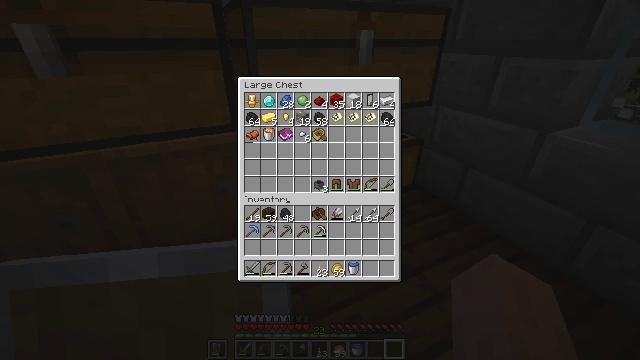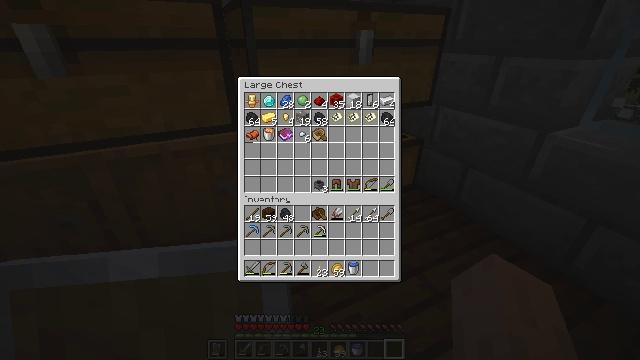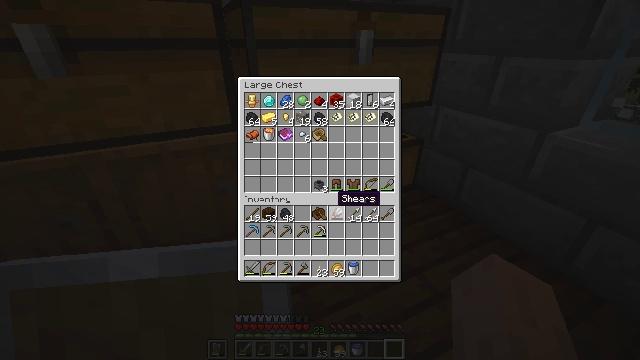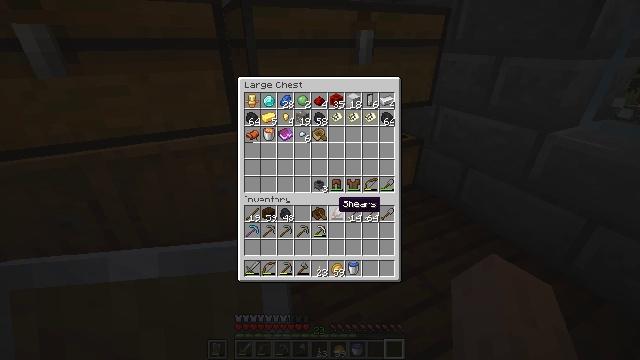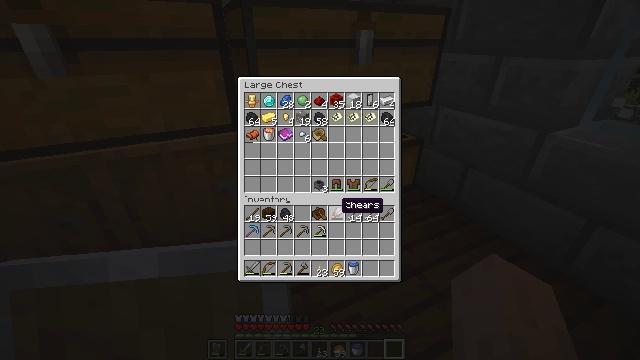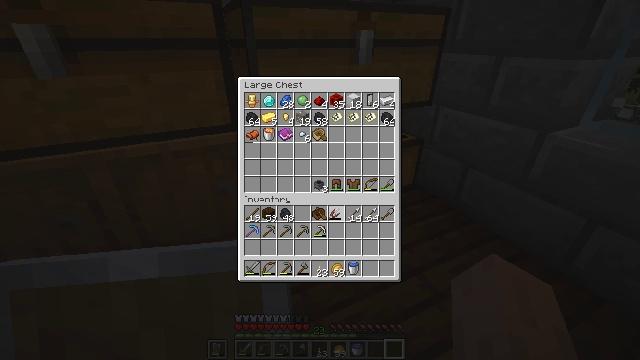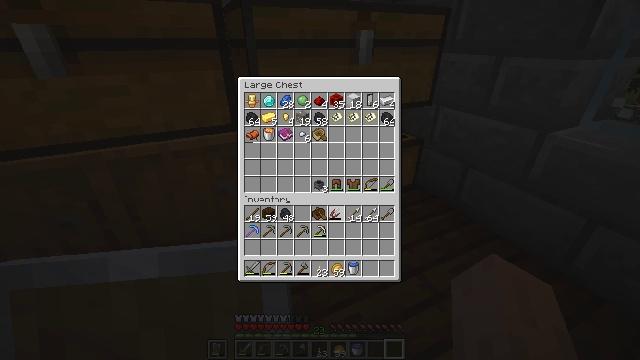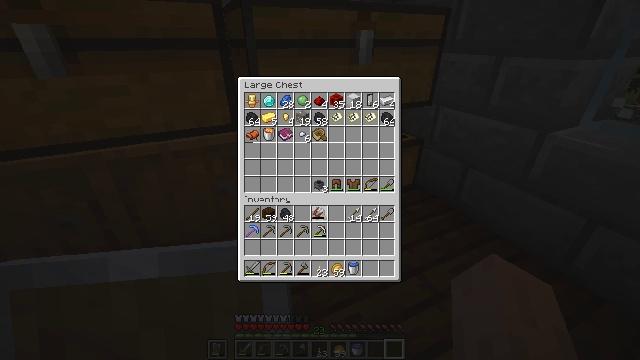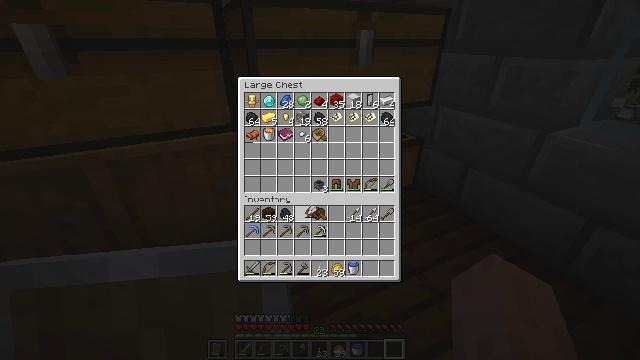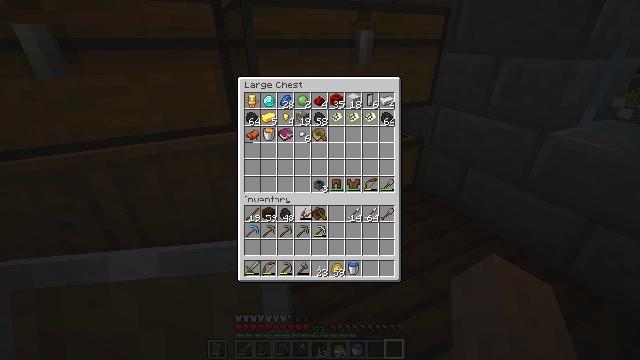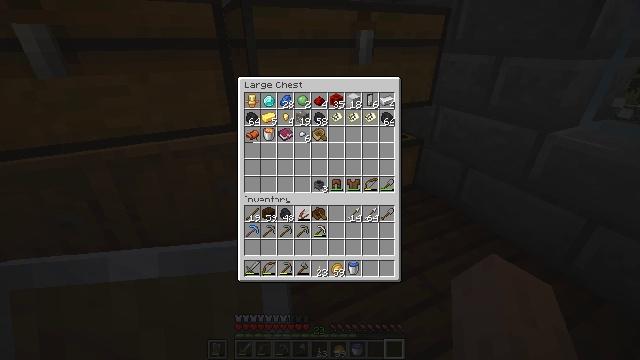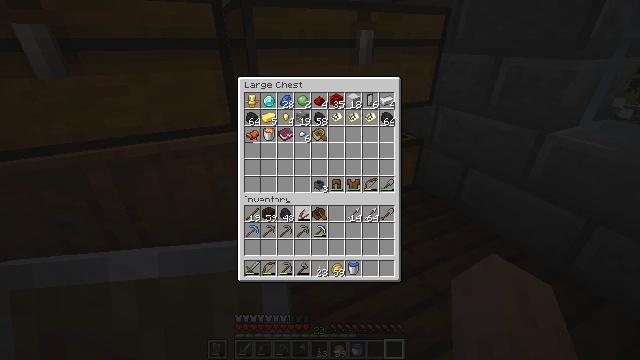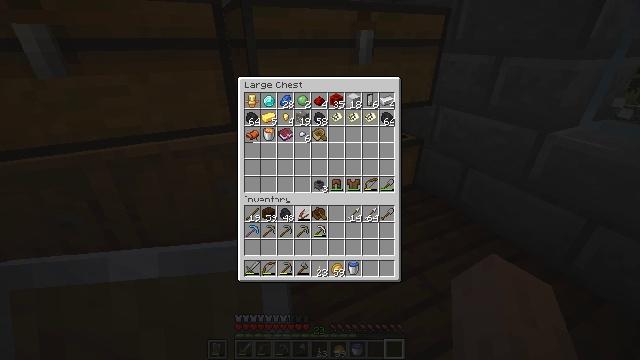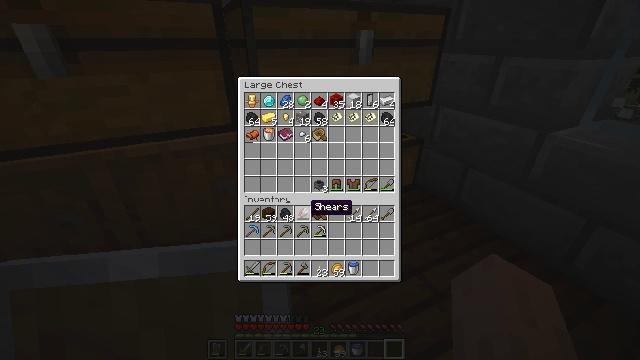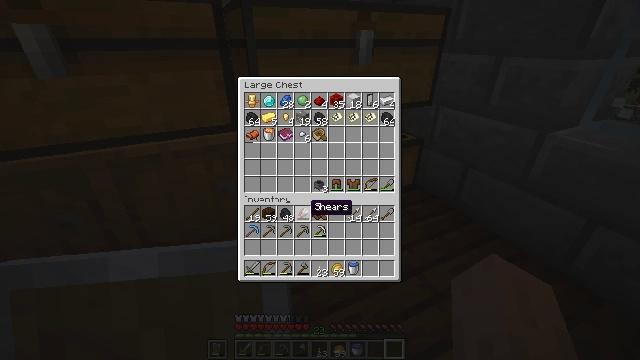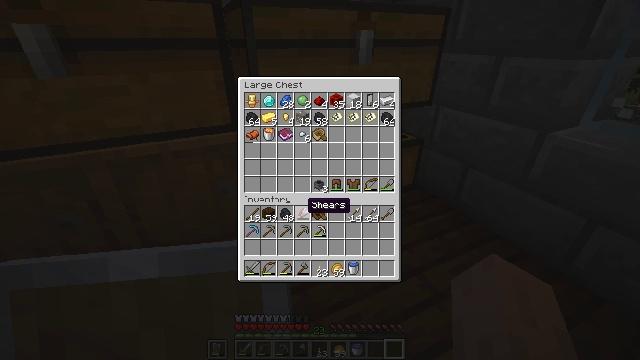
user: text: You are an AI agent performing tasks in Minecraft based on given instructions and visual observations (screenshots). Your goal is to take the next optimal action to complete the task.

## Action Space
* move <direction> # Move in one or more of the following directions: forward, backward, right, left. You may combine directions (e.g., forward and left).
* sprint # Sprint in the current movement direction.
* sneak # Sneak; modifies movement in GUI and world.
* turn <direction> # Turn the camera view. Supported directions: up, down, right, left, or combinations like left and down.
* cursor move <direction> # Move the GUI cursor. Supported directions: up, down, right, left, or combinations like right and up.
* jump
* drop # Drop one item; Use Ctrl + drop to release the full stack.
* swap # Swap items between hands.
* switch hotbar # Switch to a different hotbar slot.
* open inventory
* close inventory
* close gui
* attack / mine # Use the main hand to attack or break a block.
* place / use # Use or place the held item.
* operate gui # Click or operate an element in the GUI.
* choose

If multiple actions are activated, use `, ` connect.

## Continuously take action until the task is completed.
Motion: motion action
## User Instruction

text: Make shears using two iron ingots in the crafting table.
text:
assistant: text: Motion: no_op
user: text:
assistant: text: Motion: no_op
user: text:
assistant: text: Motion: no_op
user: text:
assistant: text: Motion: no_op
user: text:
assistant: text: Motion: attack / mine
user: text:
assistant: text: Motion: no_op
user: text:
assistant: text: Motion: turn left
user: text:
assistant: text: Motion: turn left
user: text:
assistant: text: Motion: no_op
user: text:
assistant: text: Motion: no_op
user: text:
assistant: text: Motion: attack / mine
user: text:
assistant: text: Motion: attack / mine
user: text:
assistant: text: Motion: no_op
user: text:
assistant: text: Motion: no_op
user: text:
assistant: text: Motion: no_op
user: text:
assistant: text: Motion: no_op
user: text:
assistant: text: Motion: no_op
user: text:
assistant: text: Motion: no_op
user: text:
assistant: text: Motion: turn right
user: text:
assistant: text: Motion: turn right and up
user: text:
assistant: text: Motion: turn down
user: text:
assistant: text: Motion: no_op
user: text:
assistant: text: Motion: turn right
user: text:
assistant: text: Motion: no_op
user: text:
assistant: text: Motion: no_op
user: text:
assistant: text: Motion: turn right and up
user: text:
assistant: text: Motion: no_op
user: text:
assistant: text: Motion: turn left
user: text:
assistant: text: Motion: turn left
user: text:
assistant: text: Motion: turn left